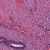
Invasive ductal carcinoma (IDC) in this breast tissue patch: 0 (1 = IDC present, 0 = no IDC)